Question: How can I set the title of a 'UINavigationBar' to be an image using Swift.
For example, Instagram does the following:

: Find how to set the title of a 'UINavigationBar' to be an image using Swift.
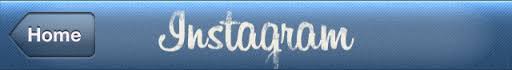
Answer: You can do the following :
'''
var titleView = UIImageView(image: UIImage(named: "nameOfTheImage.ext"))
self.navigationItem.titleView = titleView
'''
To fits the the image in the dimension you want you have to do the follwoing :
'''
var titleView : UIImageView
// set the dimensions you want here
titleView = UIImageView(frame:CGRectMake(0, 0, 50, 70))
// Set how do you want to maintain the aspect
titleView.contentMode = .ScaleAspectFit
titleView.image = UIImage(named: "nameOfTheImage.ext")
self.navigationItem.titleView = titleView
'''